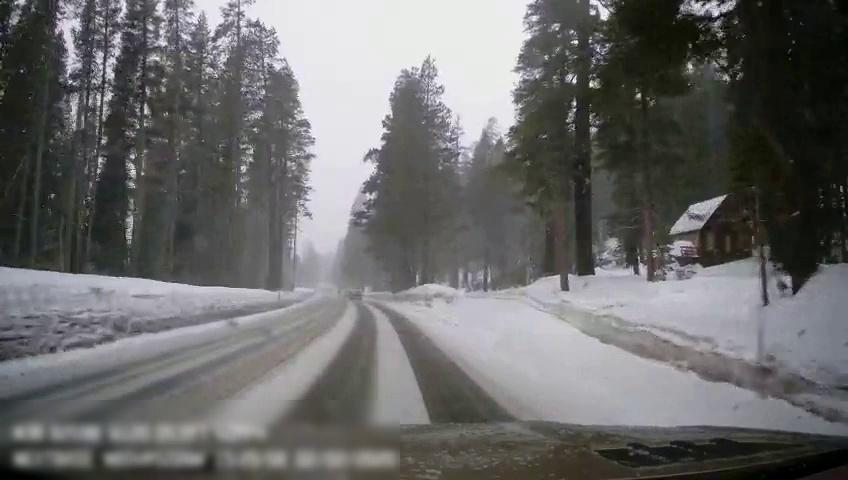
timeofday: Day
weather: Snowy
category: Drivable Space
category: Vehicles | SUV